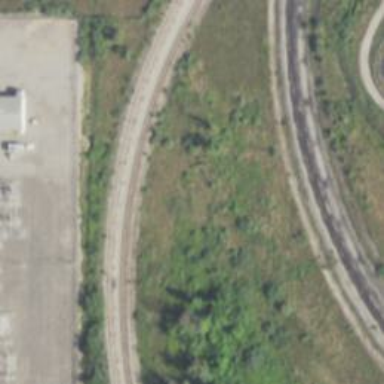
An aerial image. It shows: Railway spur service.